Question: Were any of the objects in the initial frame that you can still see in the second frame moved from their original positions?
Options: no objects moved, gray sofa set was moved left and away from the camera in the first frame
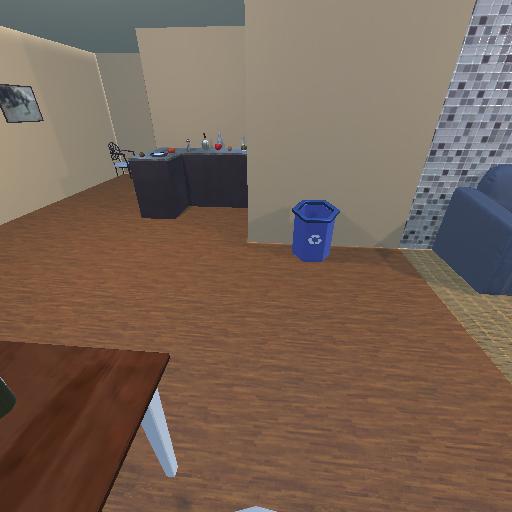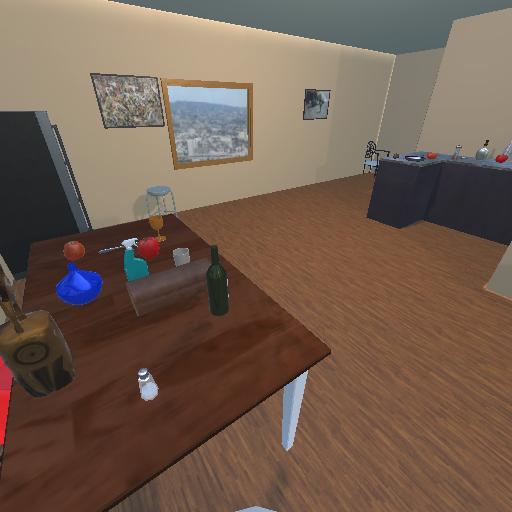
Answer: no objects moved